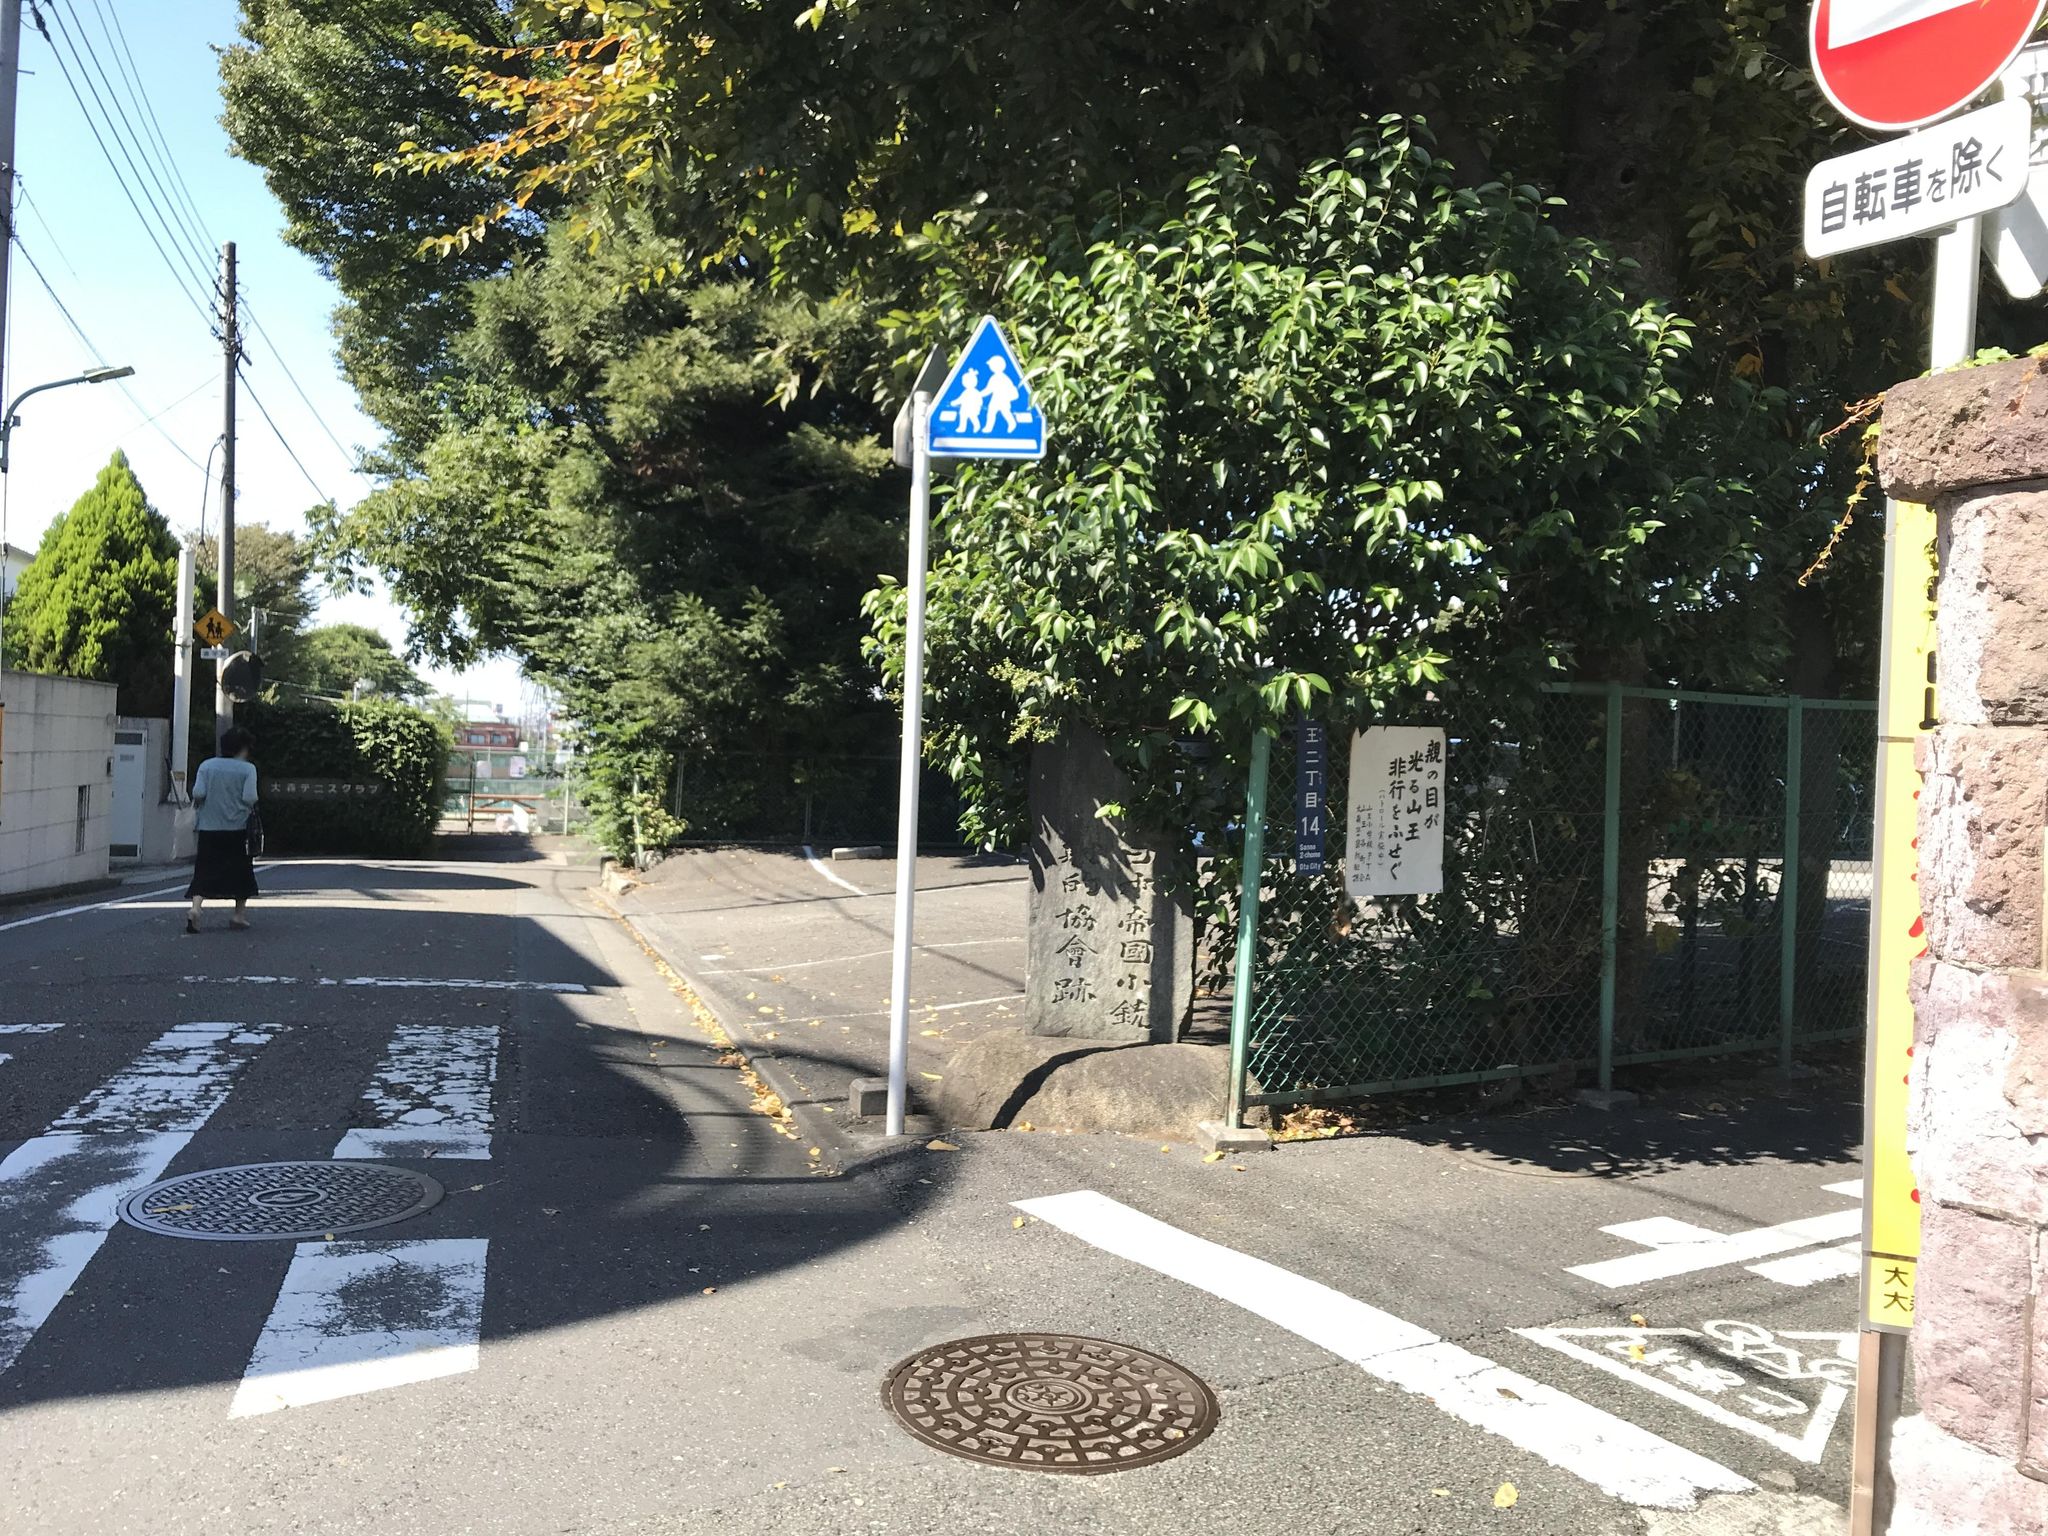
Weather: clear
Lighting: day
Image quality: good
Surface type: walking surface
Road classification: residential
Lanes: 2
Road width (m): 4.0
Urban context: urban centre
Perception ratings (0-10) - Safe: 2.94, Lively: 4.25, Beautiful: 2.19, Boring: 0.75, Depressing: 2.73, Wealthy: 2.27